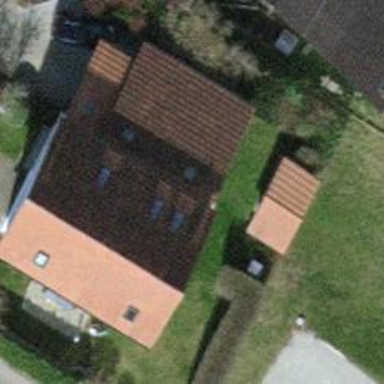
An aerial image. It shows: Detached building with gabled roof.